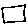
Label: square